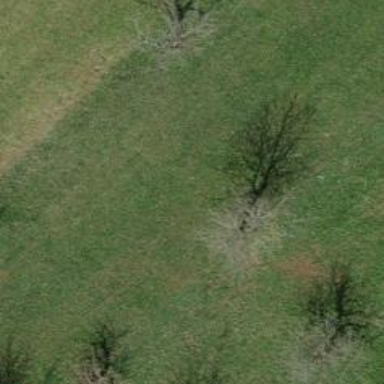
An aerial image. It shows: Agricultural area filled with broadleaved trees.